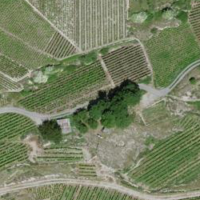
EUNIS habitat code: 40
Species observed at this site:
Hippocrepis emerus